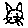
Label: cat